Question:
How to this for combobox?I have long stackpanel which first it has only combobox.And when i select anything from combobox it will be added as button or other thing like on the picture.And it can be closed
[EDIT] I need anything on WPF
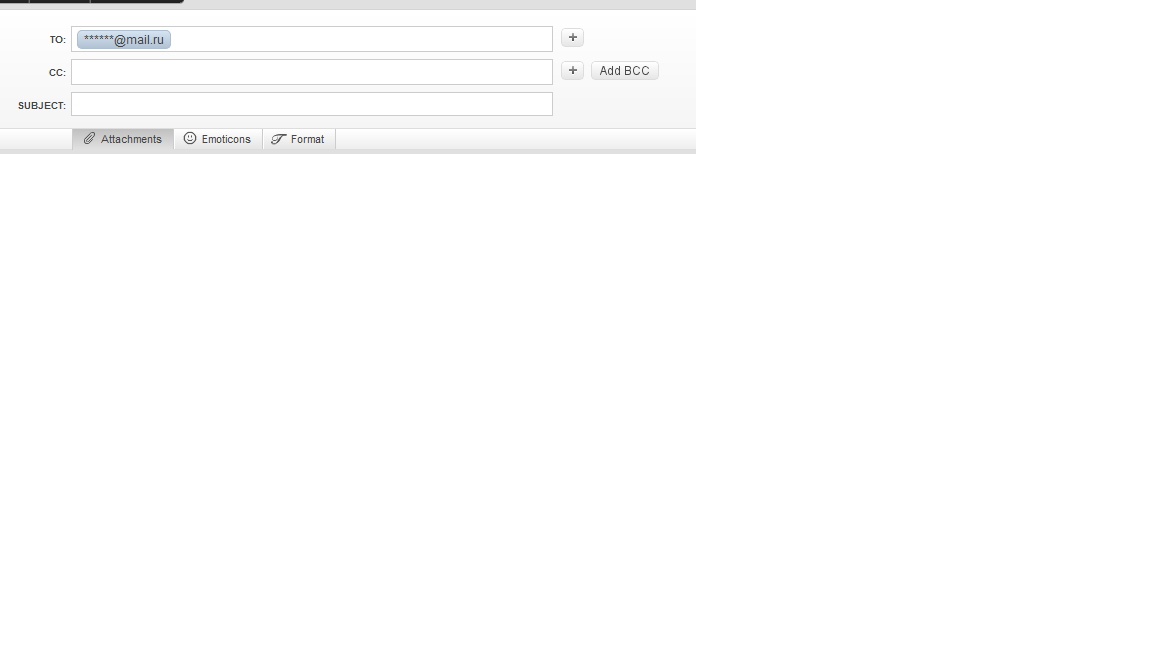
Answer: This should do the job nicely in WPF; <URL>

> The combo box that ships with WPF does not support selecting multiple
items...
This article describes a WPF combo box that supports both. It also
describes a list box, which the combo box inherits from, that supports
binding to the SelectedItems
Alternatively: <URL>
Recently I've come across something weird... I needed a ComboBox that will allow the user to select multiple items.
The the solution coming to mind is using CheckBoxes. I have found several examples, but neither one displayed the selected items with pretty commas like this;